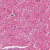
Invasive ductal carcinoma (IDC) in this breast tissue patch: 0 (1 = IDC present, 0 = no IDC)